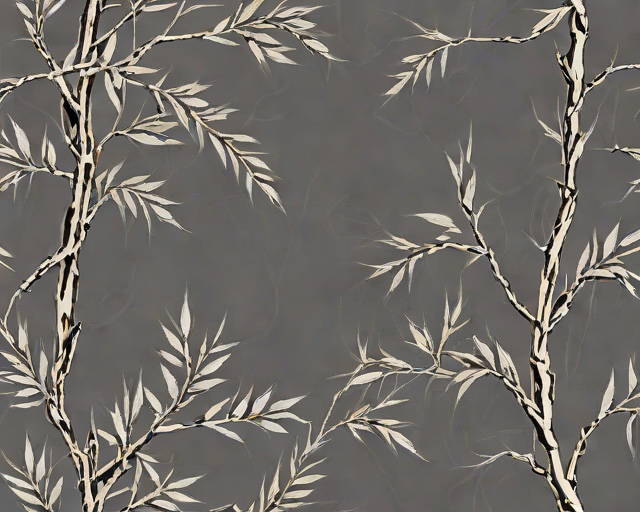
Category: Sympathy